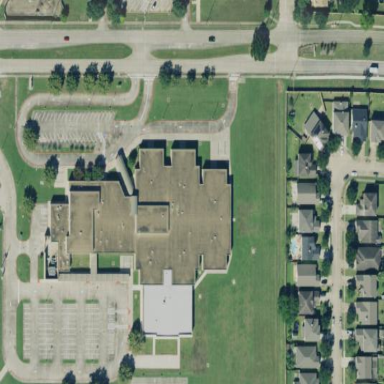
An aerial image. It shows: School building.